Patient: sex M, age 61
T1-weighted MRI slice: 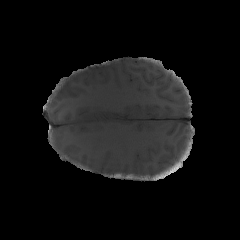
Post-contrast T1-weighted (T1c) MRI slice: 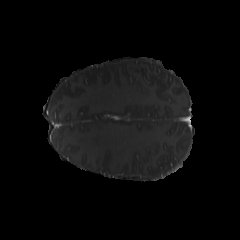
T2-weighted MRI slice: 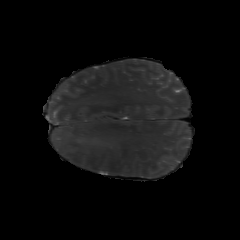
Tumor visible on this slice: yes
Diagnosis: Glioblastoma, IDH-wildtype
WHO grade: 4